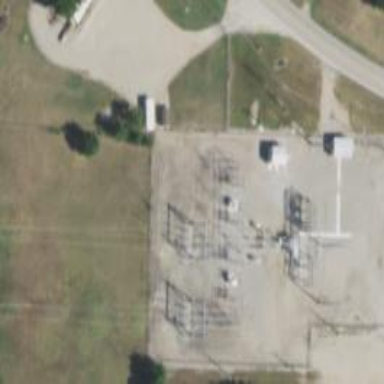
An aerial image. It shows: Switch used for power control.